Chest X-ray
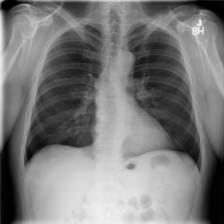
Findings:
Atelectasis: negative
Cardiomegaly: negative
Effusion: negative
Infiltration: negative
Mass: negative
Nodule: negative
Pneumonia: negative
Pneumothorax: negative
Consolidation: negative
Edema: negative
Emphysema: negative
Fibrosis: negative
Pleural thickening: negative
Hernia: negative